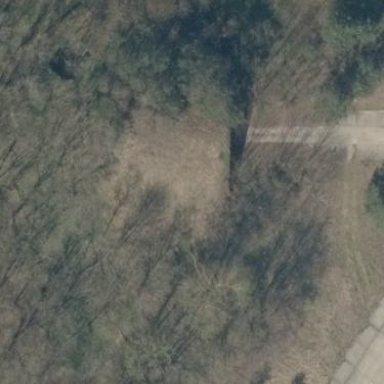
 also known as bunker. This bunker serves as hangar."